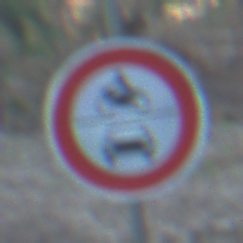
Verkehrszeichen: VerbotKraftfahrzeuge
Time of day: MorningAfternoon
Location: Outdoor (Nature)
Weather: Clear
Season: NotSpecified
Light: Natural